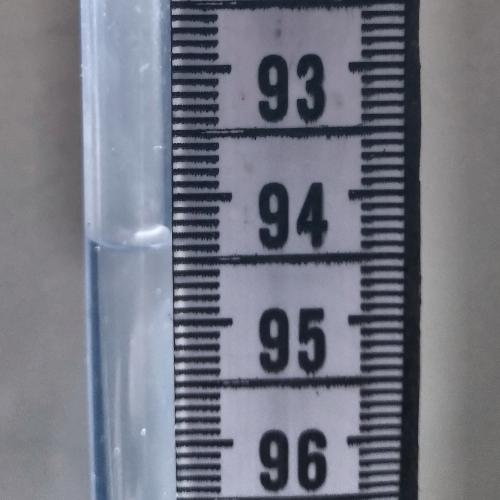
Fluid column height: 94.4 cm